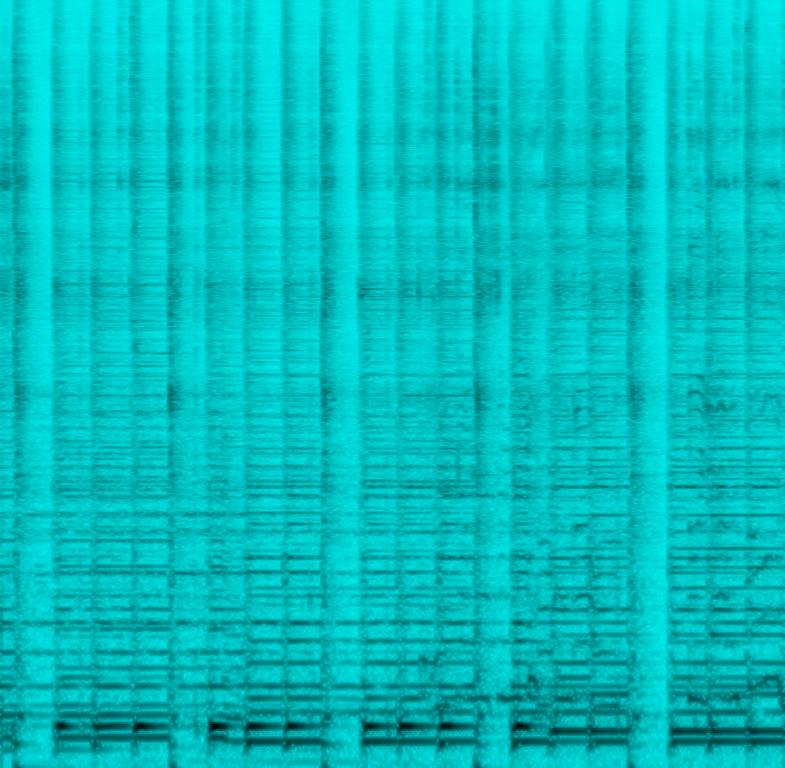
The low quality recording features an acoustic rhythm guitar playing over a pop song played on playback in the background. It sounds joyful and happy, while the recording is in mono and noisy.